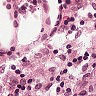
Metastatic tissue present: no